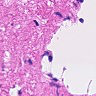
Metastatic tissue present: no